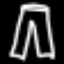
Label: pants